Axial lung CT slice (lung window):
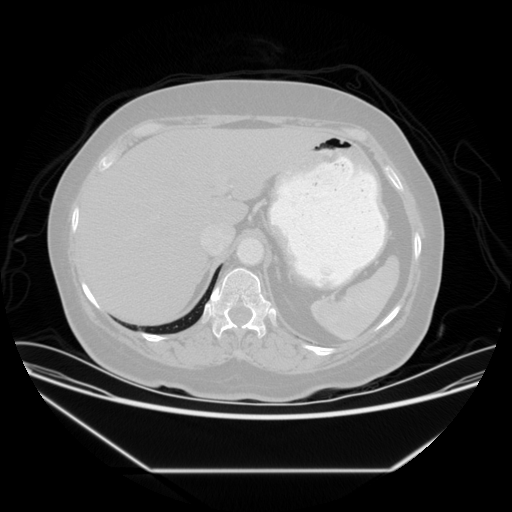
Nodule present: no